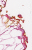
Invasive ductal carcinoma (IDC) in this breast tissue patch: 0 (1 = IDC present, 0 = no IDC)